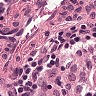
Metastatic tissue present: no